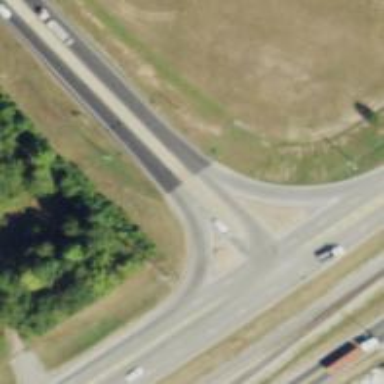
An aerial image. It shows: Primary link highway with asphalt surface.